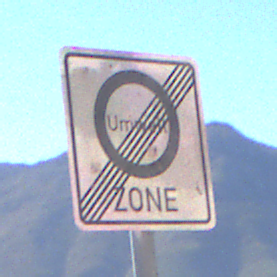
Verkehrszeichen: EndeUmweltzone
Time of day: MorningAfternoon
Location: Outdoor (RoadRail)
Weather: Clear
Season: NotSpecified
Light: Natural